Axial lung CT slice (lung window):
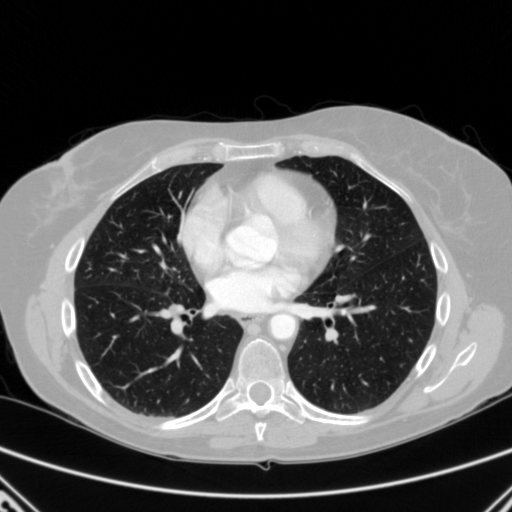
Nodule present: no